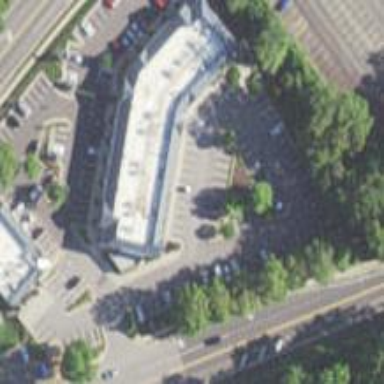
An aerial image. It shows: Retail building.